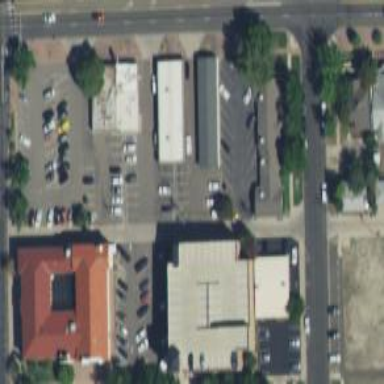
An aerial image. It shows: Parking space is available.